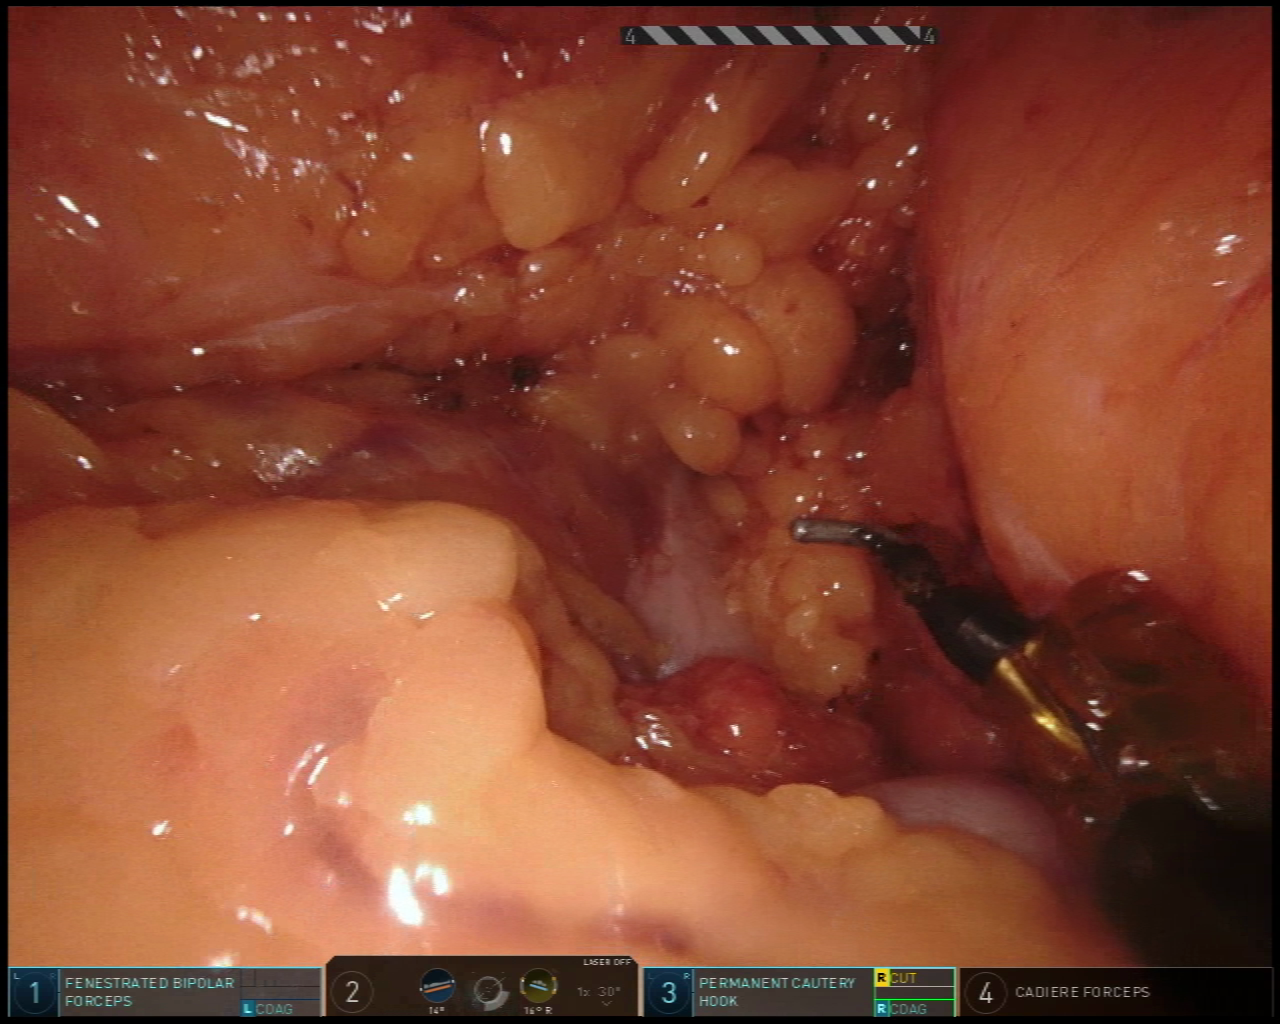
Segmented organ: stomach
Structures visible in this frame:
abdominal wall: no
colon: yes
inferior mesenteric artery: no
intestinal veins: no
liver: no
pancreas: no
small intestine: no
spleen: no
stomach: yes
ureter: no
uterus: no
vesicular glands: no